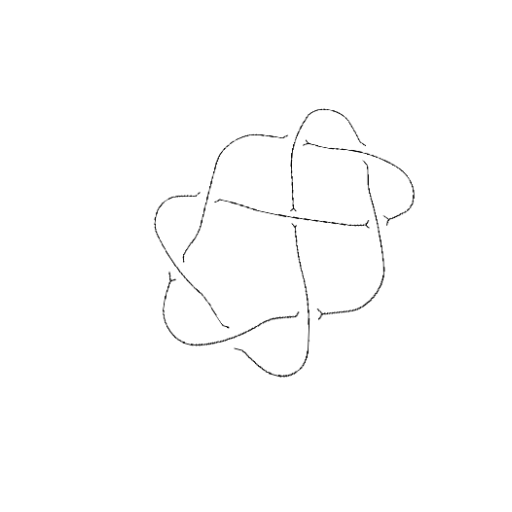
Crossing number: 8